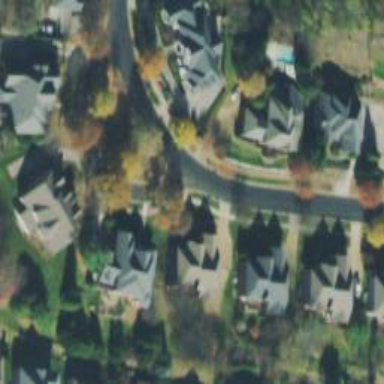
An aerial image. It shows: Residential road.